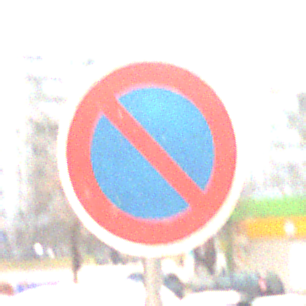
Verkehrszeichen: EingeschraenktesHalteverbot
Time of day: MorningAfternoon
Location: Outdoor (Urban)
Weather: PartlyCloudy
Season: NotSpecified
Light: Natural